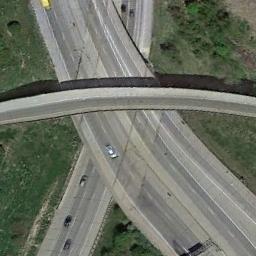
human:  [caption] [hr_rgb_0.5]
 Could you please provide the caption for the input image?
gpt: Below this overpass is a four-lane highway .

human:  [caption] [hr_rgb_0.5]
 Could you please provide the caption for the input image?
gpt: Several cars are on the overpass .

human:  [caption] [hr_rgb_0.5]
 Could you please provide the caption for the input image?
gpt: The directional overpass is over the roads on the lawn .

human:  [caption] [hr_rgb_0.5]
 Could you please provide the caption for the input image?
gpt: The overpass is next to the grass with some cars .

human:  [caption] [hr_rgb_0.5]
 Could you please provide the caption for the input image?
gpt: There are green meadows around the overpass .